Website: home-depot
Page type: payment
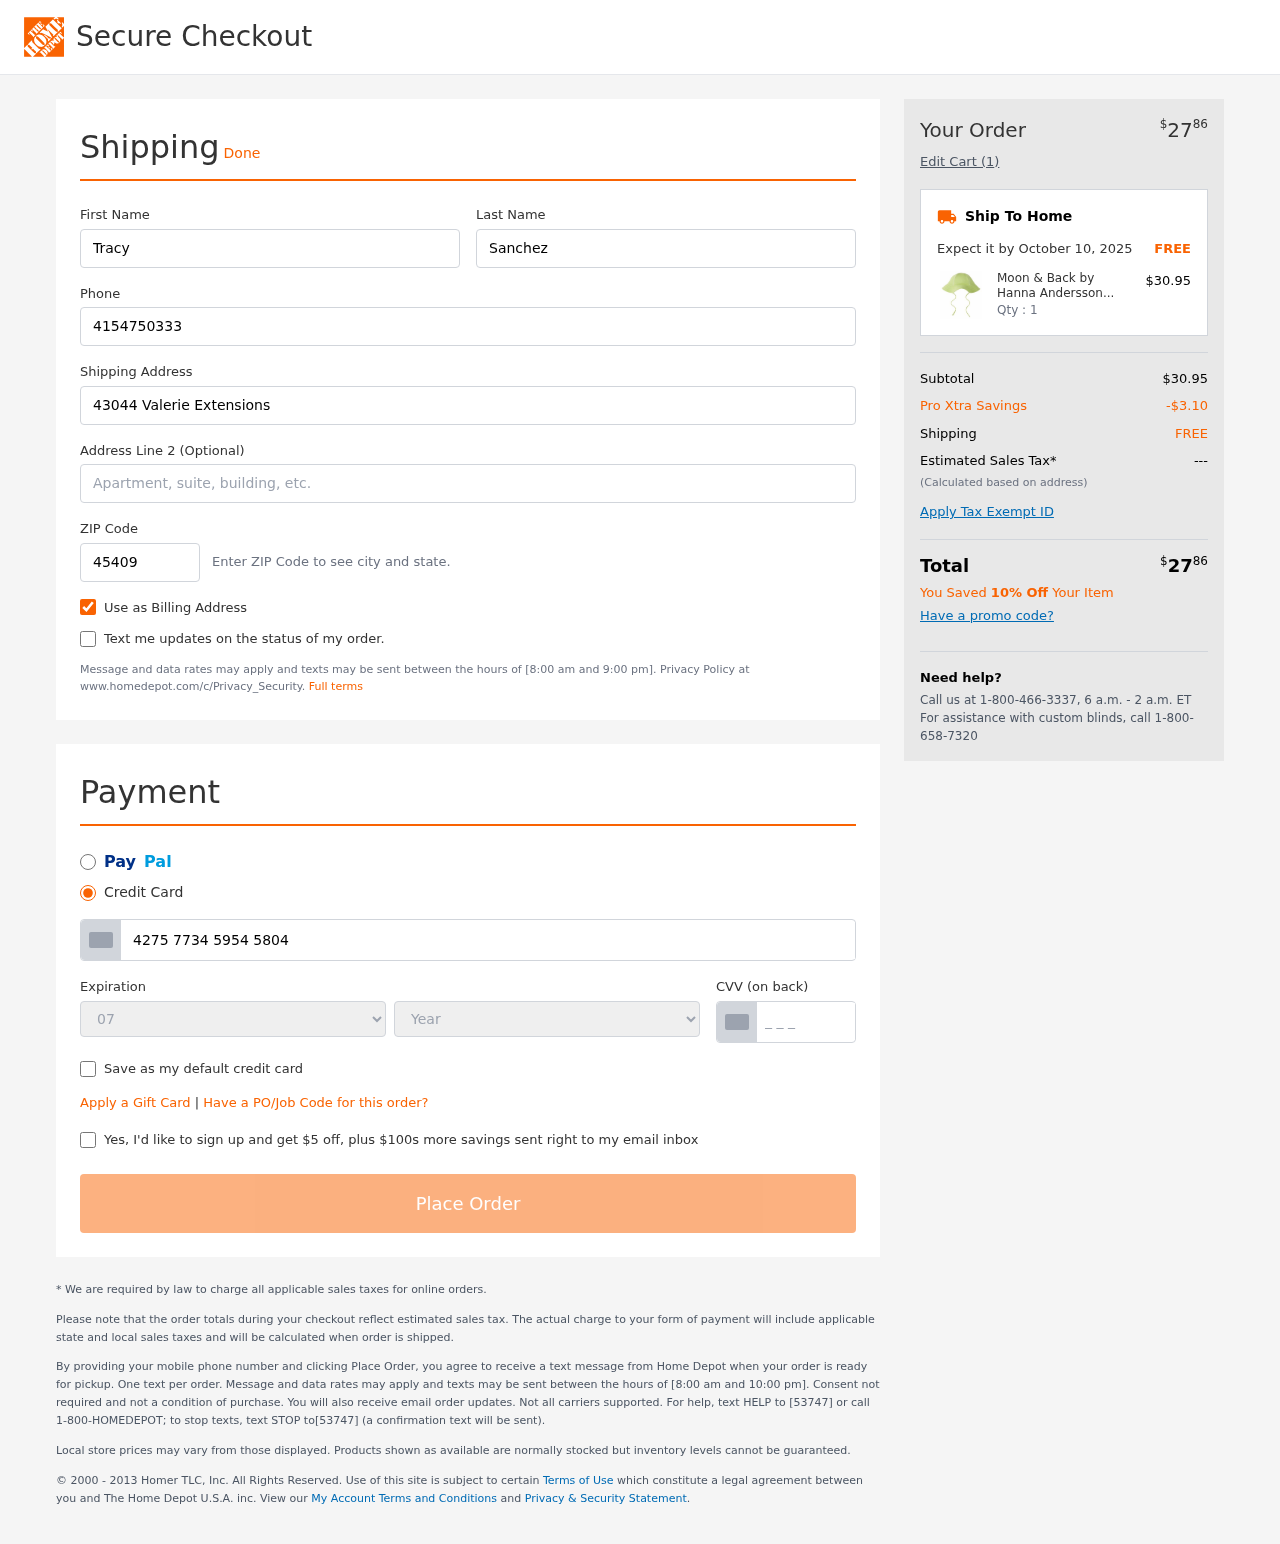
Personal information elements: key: PII_CARD_CVV
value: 300
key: PII_CARD_EXPIRY_MONTH
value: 07
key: PII_CARD_EXPIRY_YEAR
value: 26
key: PII_CARD_NUMBER
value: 4275 7734 5954 5804
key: PII_FIRSTNAME
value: Tracy
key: PII_LASTNAME
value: Sanchez
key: PII_PHONE
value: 4154750333
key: PII_POSTCODE
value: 45409
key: PII_STREET
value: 43044 Valerie Extensions
Product elements: key: PRODUCT1_NAME
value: Moon & Back by Hanna Andersson Baby Swim Hat, Lime Green, 3-12 mos
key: PRODUCT1_PRICE
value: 30.95
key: PRODUCT1_QUANTITY
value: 1
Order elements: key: ORDER_TOTAL
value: $2786
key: ORDER_NUM_ITEMS
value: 1
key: ORDER_DELIVERY_DATE
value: October 10, 2025
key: ORDER_SUBTOTAL
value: $30.95
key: ORDER_DISCOUNT
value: -$3.10
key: ORDER_SHIPPING_COST
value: FREE